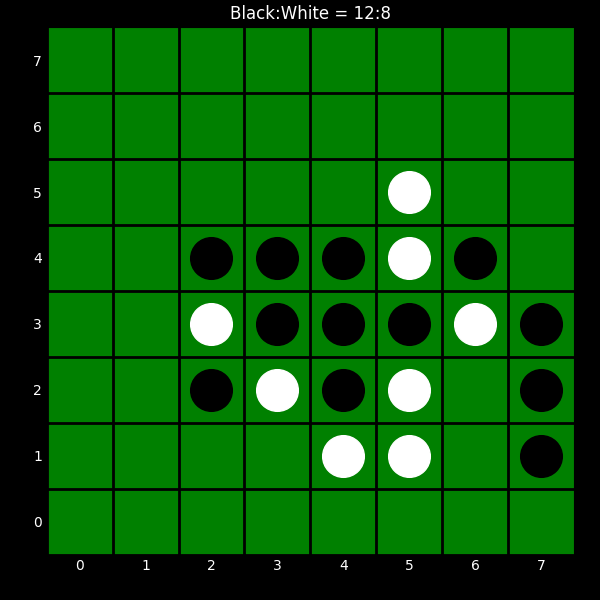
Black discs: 12
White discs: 8